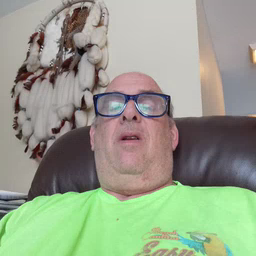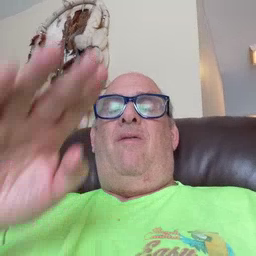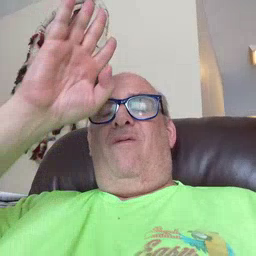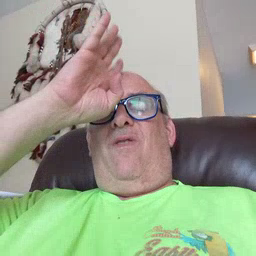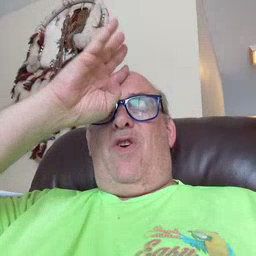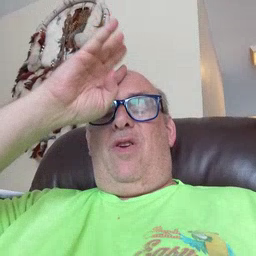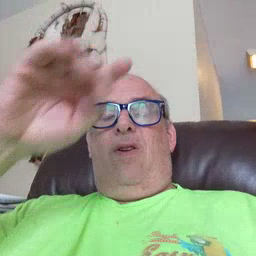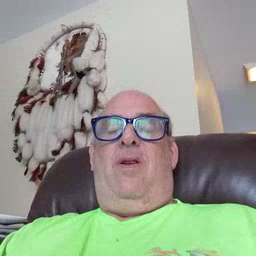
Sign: fireman